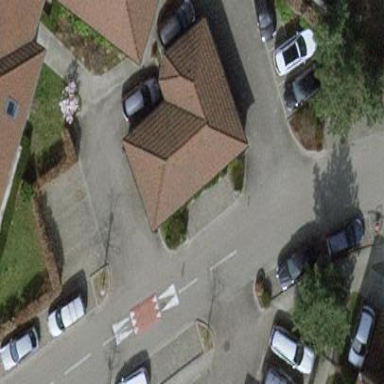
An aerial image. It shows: Group of garages.